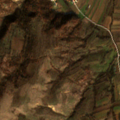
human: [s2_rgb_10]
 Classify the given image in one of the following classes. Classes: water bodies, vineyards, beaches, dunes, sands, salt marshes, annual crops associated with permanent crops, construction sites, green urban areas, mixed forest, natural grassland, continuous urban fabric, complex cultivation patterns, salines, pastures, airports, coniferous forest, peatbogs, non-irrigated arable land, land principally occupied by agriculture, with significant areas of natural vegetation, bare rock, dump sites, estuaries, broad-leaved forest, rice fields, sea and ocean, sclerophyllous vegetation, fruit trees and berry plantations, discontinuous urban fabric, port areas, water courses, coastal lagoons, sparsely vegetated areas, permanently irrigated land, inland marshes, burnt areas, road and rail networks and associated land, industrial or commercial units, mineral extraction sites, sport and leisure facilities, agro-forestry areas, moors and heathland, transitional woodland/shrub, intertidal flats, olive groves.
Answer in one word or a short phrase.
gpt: discontinuous urban fabric, non-irrigated arable land, pastures, complex cultivation patterns, land principally occupied by agriculture, with significant areas of natural vegetation, transitional woodland/shrub